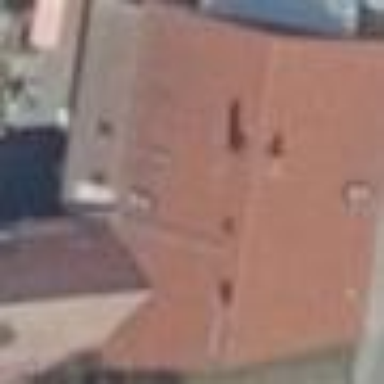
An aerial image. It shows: Building with gabled roof oriented along the structure and colored red.